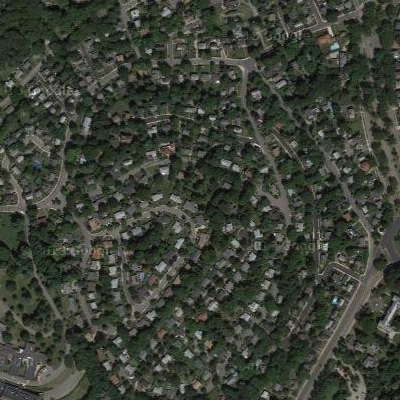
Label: fResident